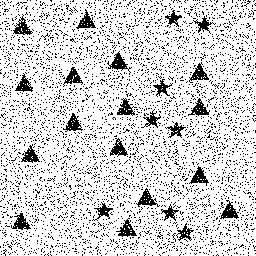
Squares: 0
Triangles: 16
Stars: 8
Total shapes: 24